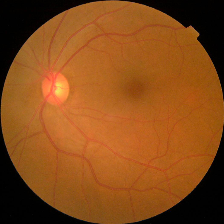
Diabetic retinopathy grade: No DR